Question: I am using Intellij IDEA 13 Ultimate for Android Development. As you may know, they offered a nice plugin which connects to installed Android application database and allows you to modify its data or schema and later you can click on the sync button to send all these changes to the device. (or this is what it supposed to do at least)
For some reason this is not happening to me. I am connected to the device and changing some data and click on it but it seems it performs some updates, even I get the updated data when I connect and sync again but nothing happening in the UI? Any ideas why? For example, I have a list shown on the UI and after I change its title from database using this tool, it doesn't reflect anything to the UI even if I completely destroy the app from Task Manager and re-open it.

So I've tried Upload button but this is the error I received:
> Data Source Synchronization Error Cannot upload 'Android SQLite':
/system/bin/sh: cannot create
/data/data/com.something.someapp/databases/someappdb: Permission
denied
so I guess this means, it is not really working.
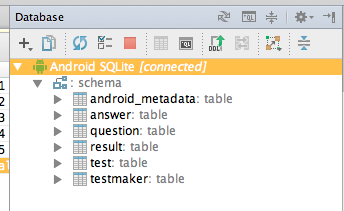
Answer: I made it work within the emulator. Here are the steps I followed:
1. Mark your application as android:debuggable="true". Check this link to see how. (But it seems this is not a necessary step since ADT does that for you automatically when you are in the debug environment.)
2. It seems you should use either a rooted device (if you're using your physical device for testing) or an emulator which I guess rooted by default.
3. Sync button in the picture in the question retrieves data in one way which is from remote database to local database. Any changes will remain in the local database unless you click on Upload button which appears when you right click on the database you're connected to.
4. Once you uploaded your database, you need to remove the application from Recent Activities which is a list appearing when you hold on Home button for couple of seconds.
5. Once you removed it from Recent Activities, go ahead and start your application again and you are supposed to see the new changes in your database reflected to your UI.
In order to use this feature you should be using IntelliJ Ultimate Edition.
IntelliJ IDEA team talks about this Android SQLite Viewer in <URL> but they say it should work with unrooted devices doesn't sound right though.
My question is now how I am supposed to make it work with an unrooted device because when I try that I get the following error in IntelliJ IDEA:
> Data Source Synchronization Error Cannot upload 'Android SQLite':
/system/bin/sh: cannot create
/data/data/com.something.someapp/databases/someappdb: Permission
denied
I would welcome all the answers but in case I find the answer by myself again, I will post it here, no worries!